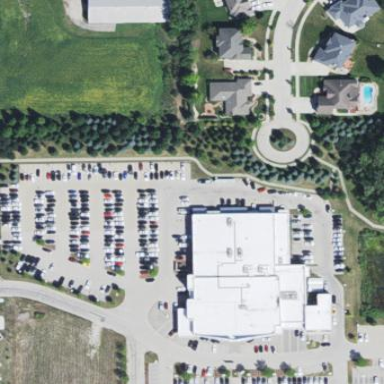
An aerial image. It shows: Retail area.